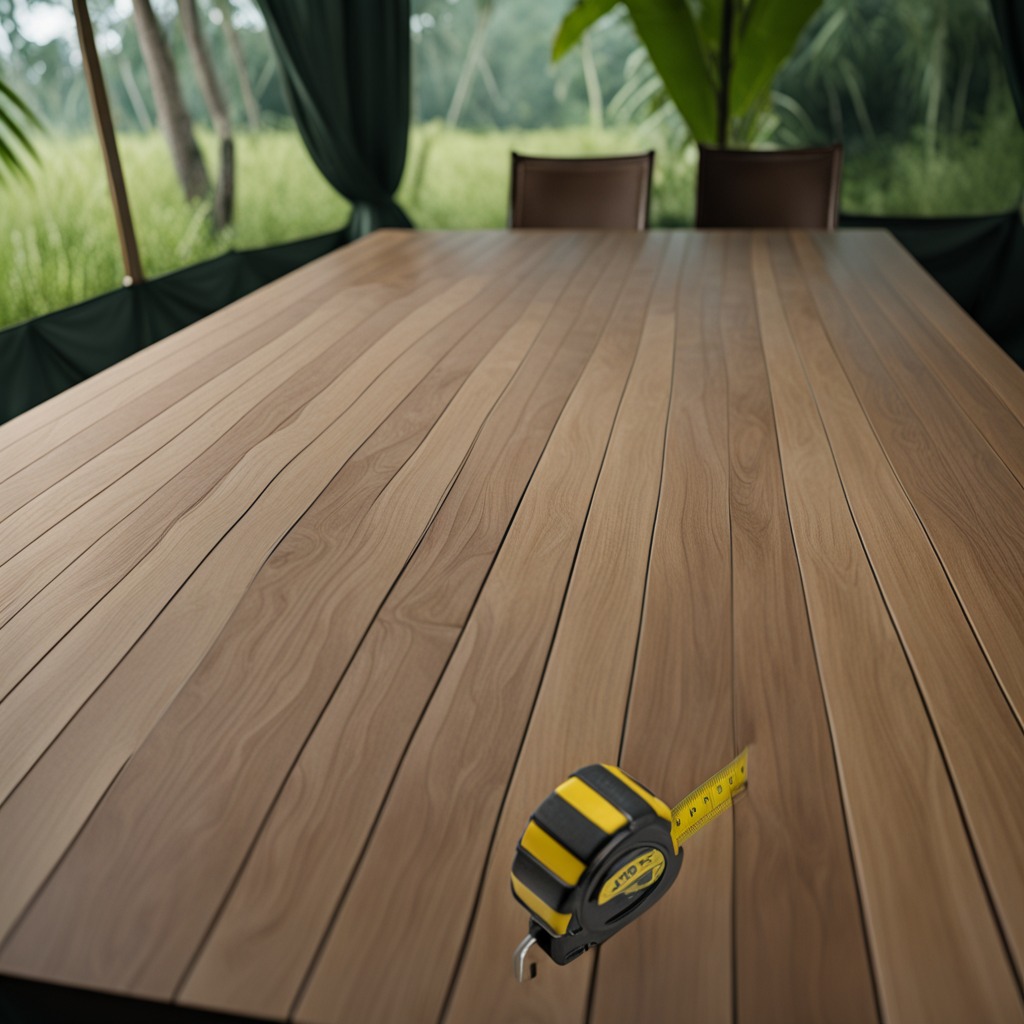
A measuring tape is lying on the wooden table inside a jungle field workshop tent.